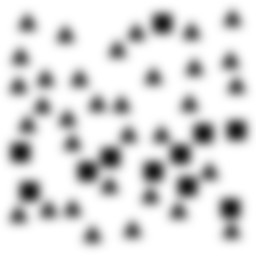
Squares: 11
Triangles: 33
Stars: 0
Total shapes: 44